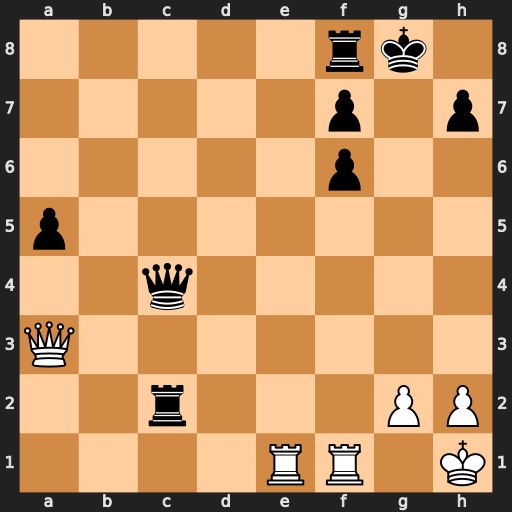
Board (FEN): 5rk1/5p1p/5p2/p7/2q5/Q7/2r3PP/4RR1K
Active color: w
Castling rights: -
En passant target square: -
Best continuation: Qg3+ Kh8 Qd6